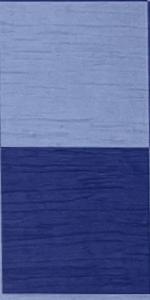
Label: Empty